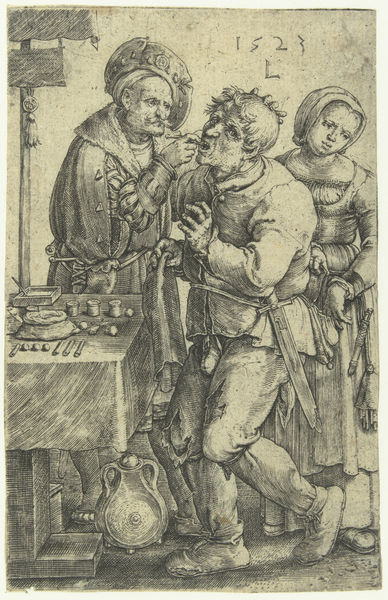
Titel: De tandarts
Künstler: Lucas van Leyden
Standort: Amsterdam
Institution: Rijksmuseum
Schlagwörter: hand, mann, frau, hut, tisch, hose, messer, stab, druck, schwert, beutel, arzt, medizin, kasten, werkzeug, bommel, zahn, zahnarzt, bader, l, 1523, zahnbehandlung